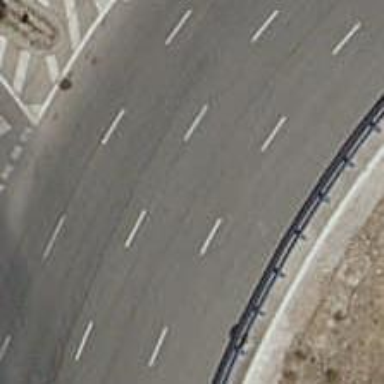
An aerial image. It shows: Roundabout on primary highway.